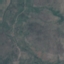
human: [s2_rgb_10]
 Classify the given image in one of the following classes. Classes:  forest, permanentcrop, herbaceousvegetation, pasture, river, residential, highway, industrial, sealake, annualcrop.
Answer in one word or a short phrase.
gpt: HerbaceousVegetation